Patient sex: F
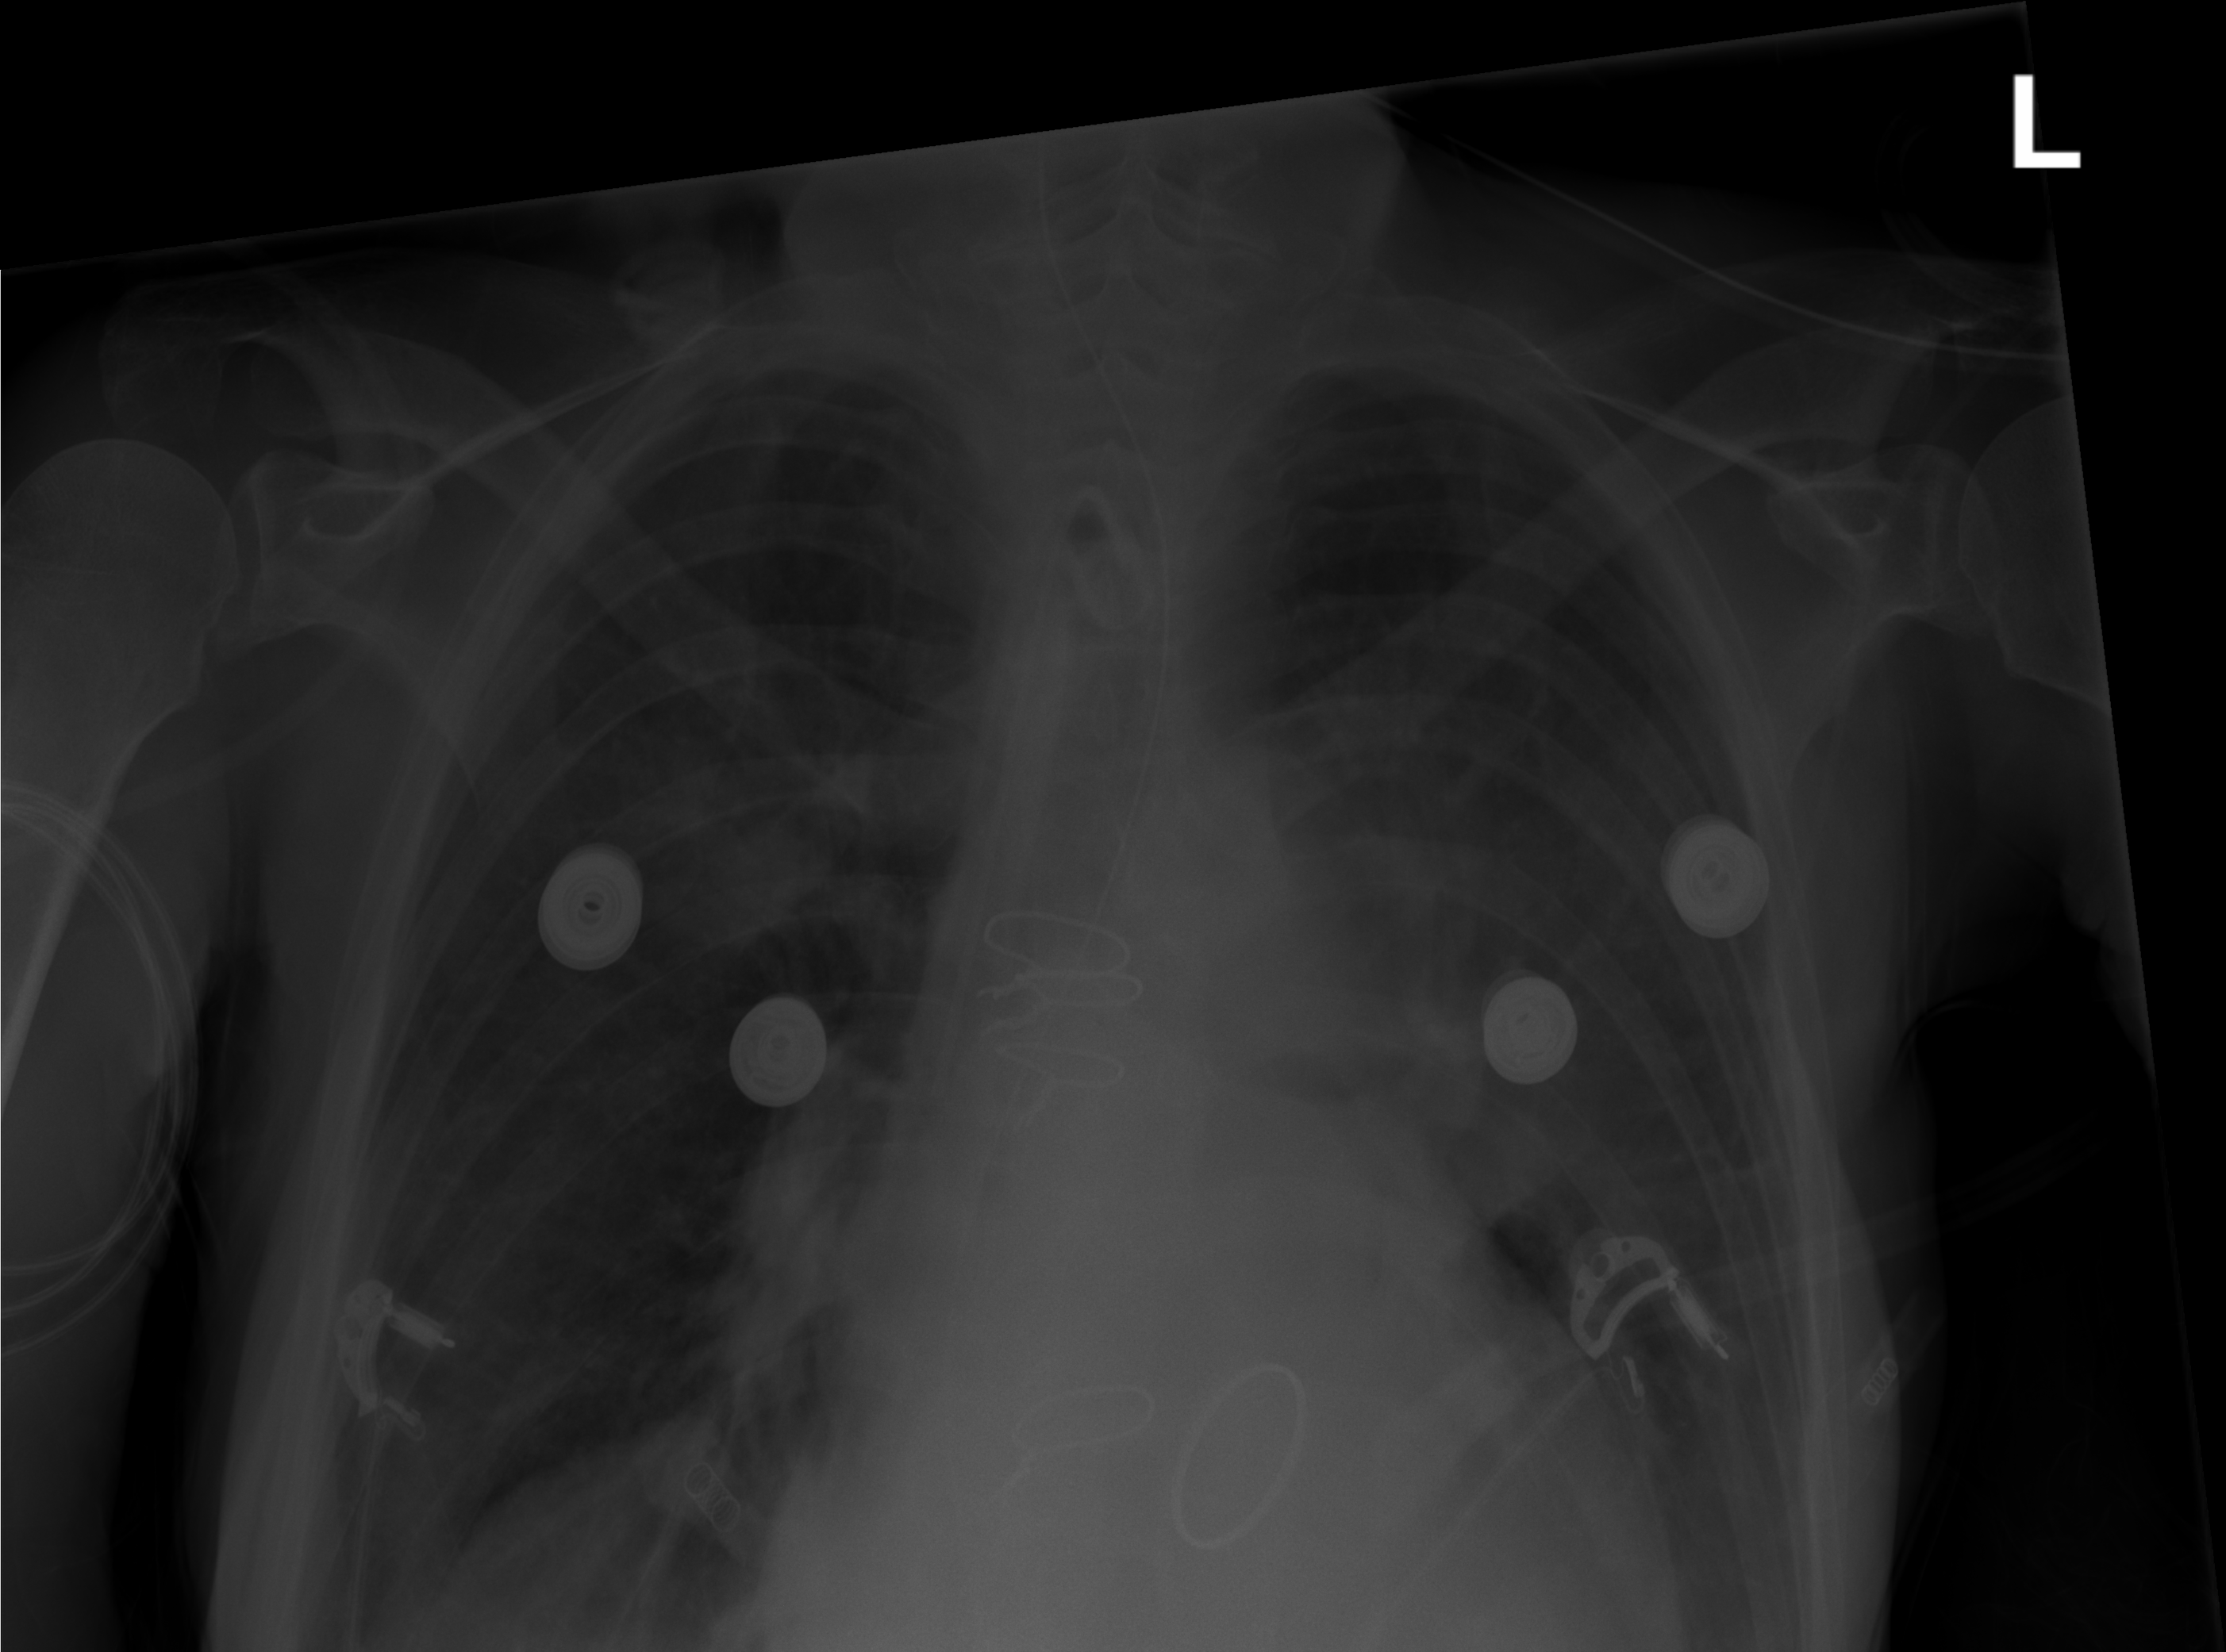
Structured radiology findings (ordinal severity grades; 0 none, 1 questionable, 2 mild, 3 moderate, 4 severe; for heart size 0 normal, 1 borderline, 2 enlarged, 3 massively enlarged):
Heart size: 2
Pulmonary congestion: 0
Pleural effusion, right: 1
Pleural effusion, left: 2
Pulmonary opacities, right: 0
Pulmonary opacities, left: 0
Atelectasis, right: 1
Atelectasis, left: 2